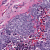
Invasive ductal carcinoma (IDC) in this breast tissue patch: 0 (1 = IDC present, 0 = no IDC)